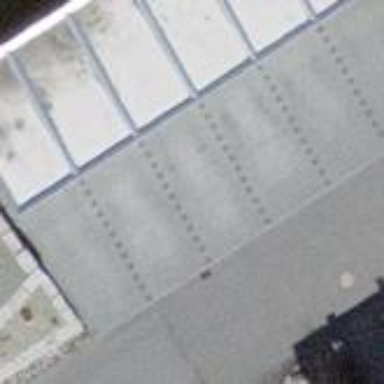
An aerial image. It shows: Street side parking area.